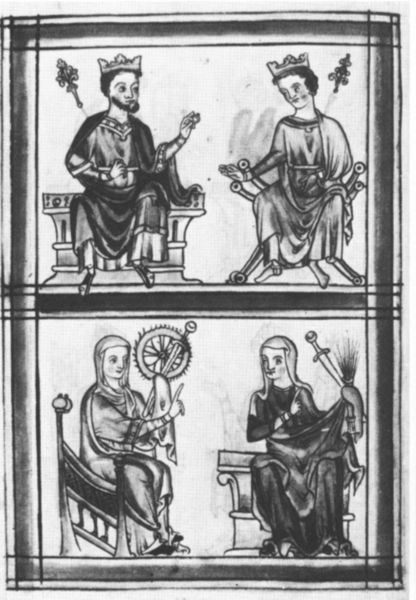
Titel: Psalter
Institution: London, British Library
Schlagwörter: frauen, frau, männer, zeichnung, sessel, krone, rad, könig, thron, vier, buch, schwarzweiß, schwert, heilige, zepter, spinnen, spinnrad, kronen, buchmalerei